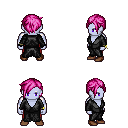
a pixel art fantasy rpg character, male body template, dark elf, purple skin, gray robe, red pants, pink pixie cut hairstyle, bracelets, brown shoes, four views (front, back, left, right), 2x2 character sprite sheet, small pixel art, hard edges, no anti-aliasing